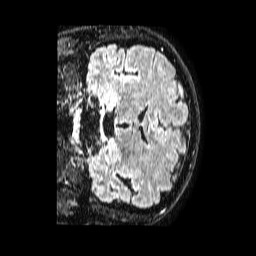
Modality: FLAIR
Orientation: coronal
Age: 47
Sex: male
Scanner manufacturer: philips
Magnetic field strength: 1.5 T
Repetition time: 4.8 s
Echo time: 0.3 s